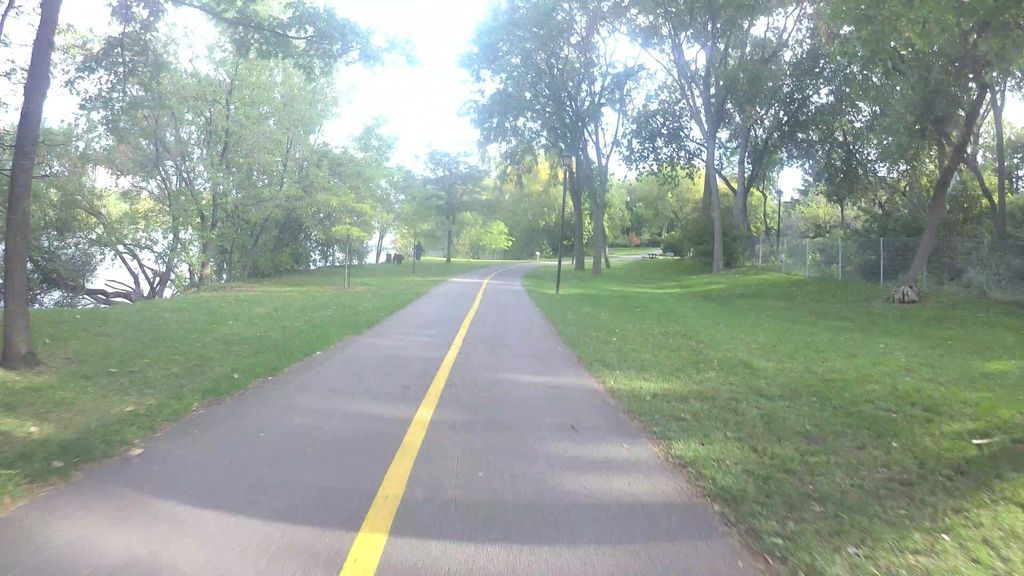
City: montreal